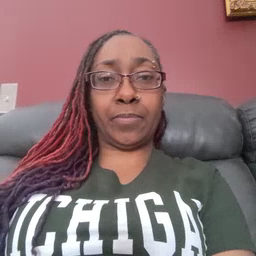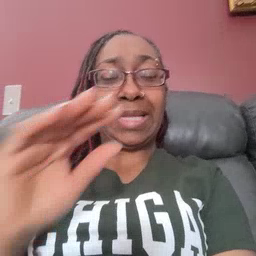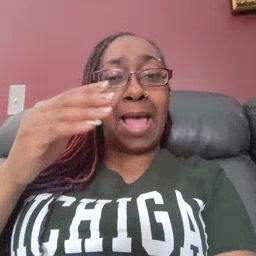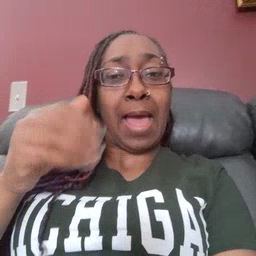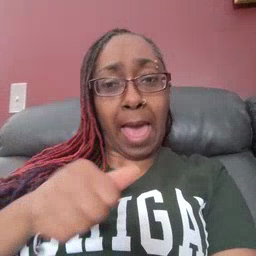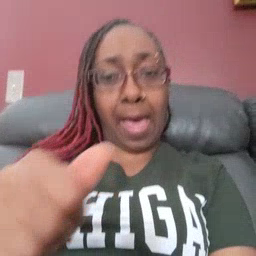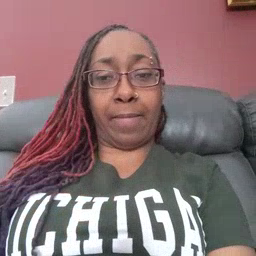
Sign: hide